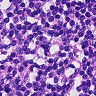
Metastatic tissue present: no